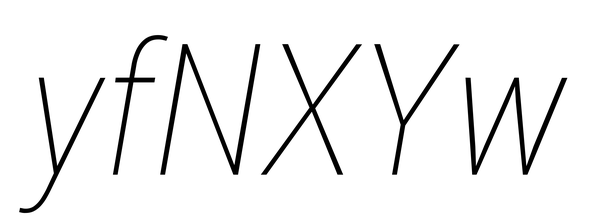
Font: Roboto-Italic_Condensed_Thin_Italic